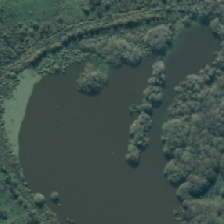
Land cover: lake_pond